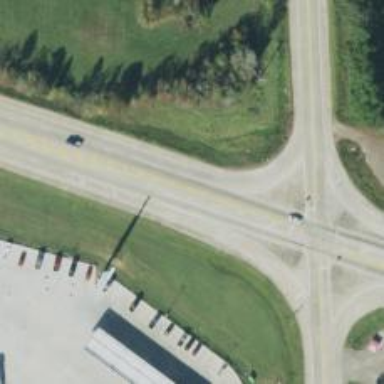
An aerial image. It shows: Primary highway.